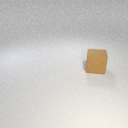
large brown rubber cube